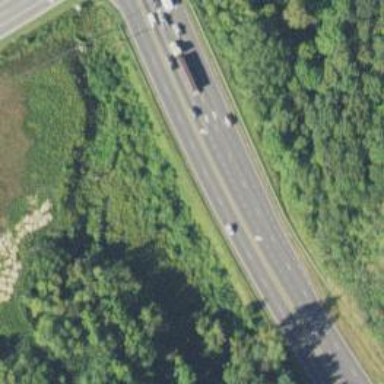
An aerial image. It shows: This image shows trunk highway that functions as expressway.